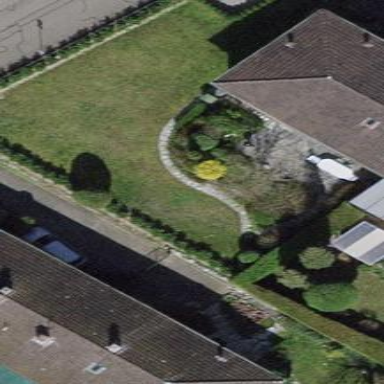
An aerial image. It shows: Garden surrounded by fence.